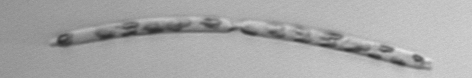
Label: Eucampia_morphytype1